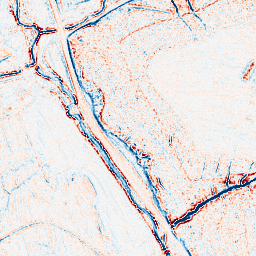
Category: classical
Decomposition family: uniform
Decomposition parameters: size: 5
Upsampling method: sinc_hamming
Upsampling parameters: scale: 2
kernel_size: 4
Upsampling scale: 2